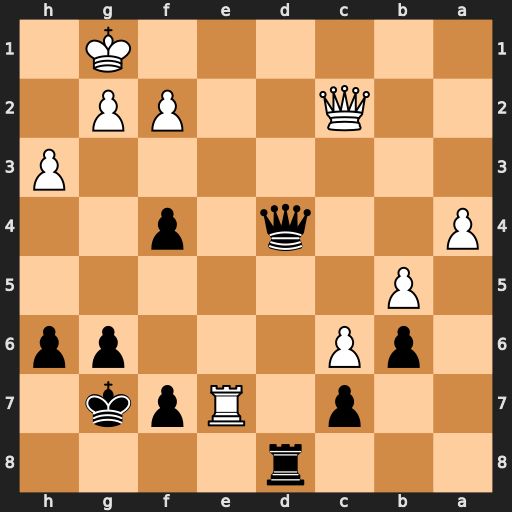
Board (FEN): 3r4/2p1Rpk1/1pP3pp/1P6/P2q1p2/7P/2Q2PP1/6K1
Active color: b
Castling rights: -
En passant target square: -
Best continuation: Qa1+ Kh2 Rd1 Rxf7+ Kxf7